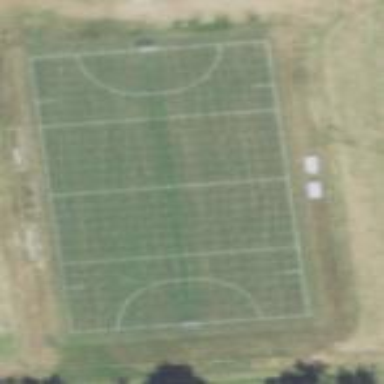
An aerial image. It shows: Grass pitch used for field hockey and soccer.